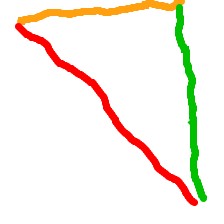
Shape: triangle